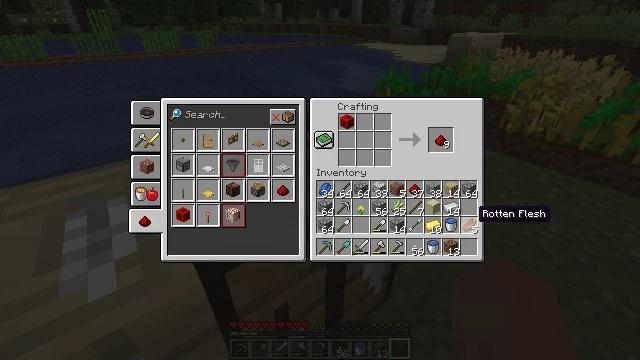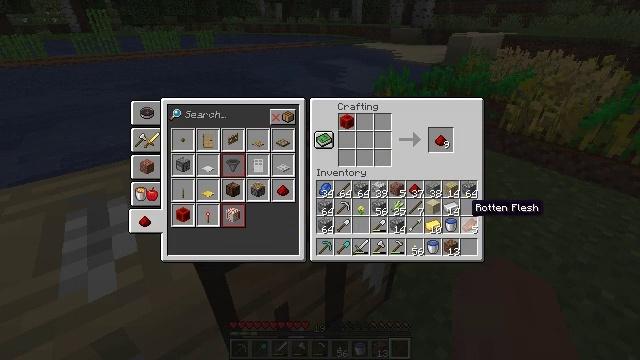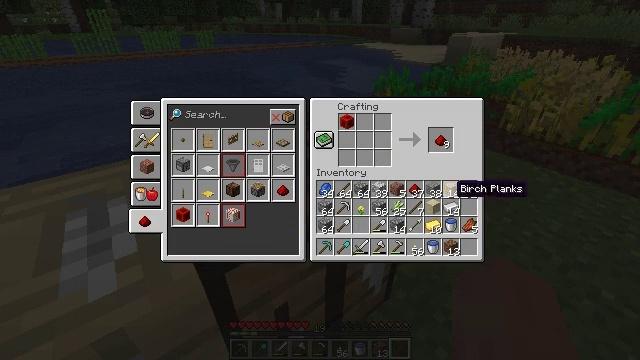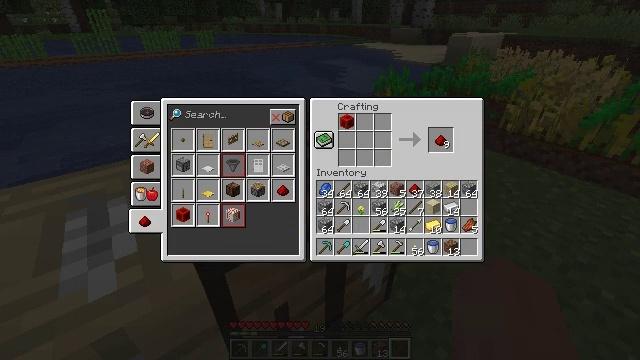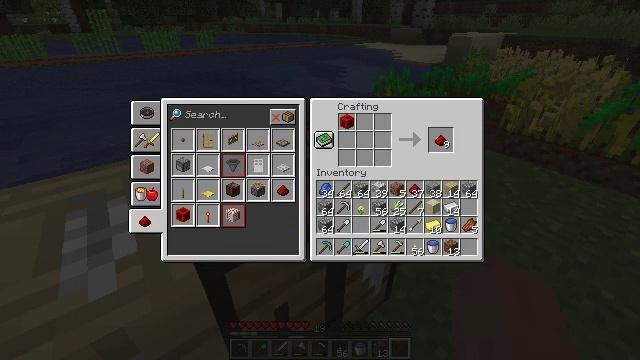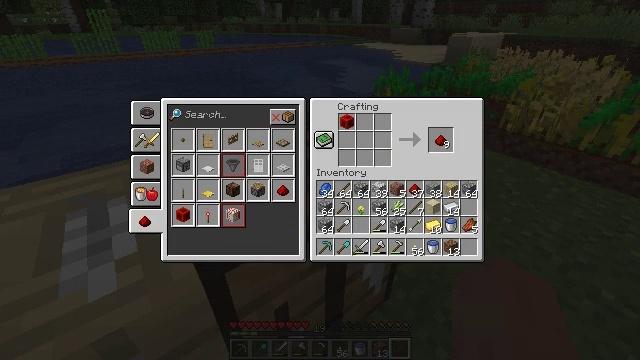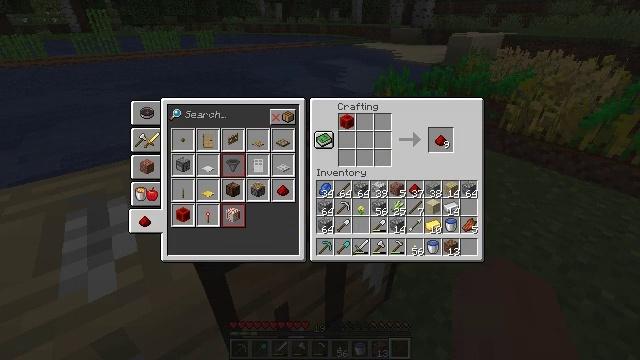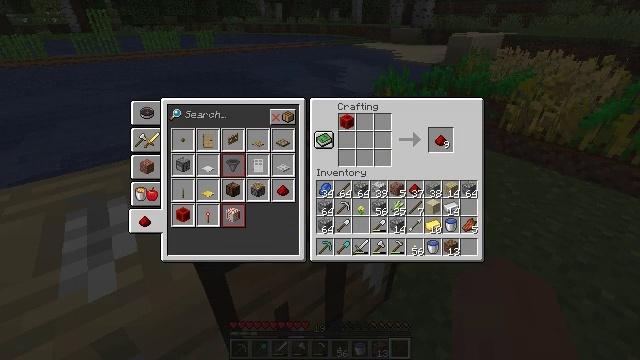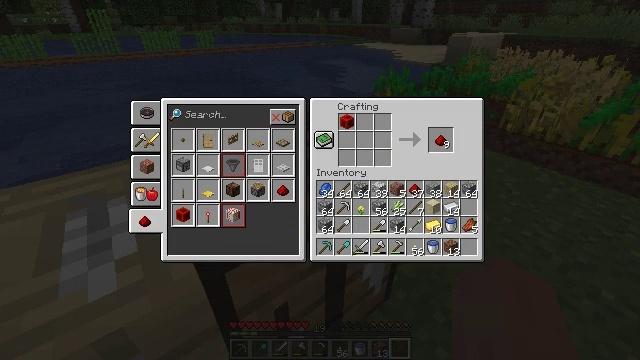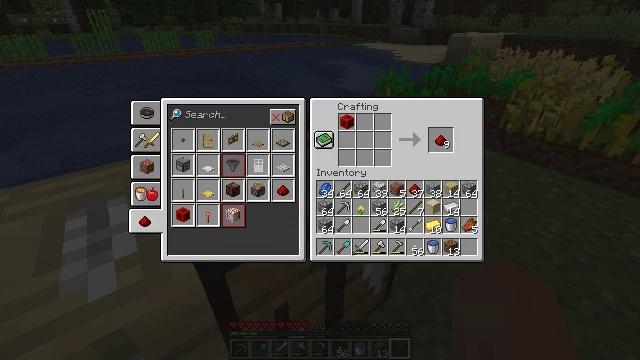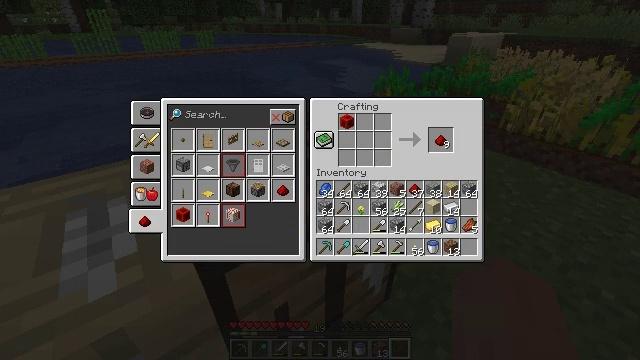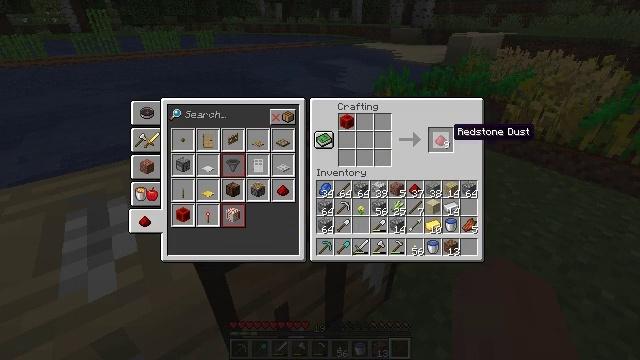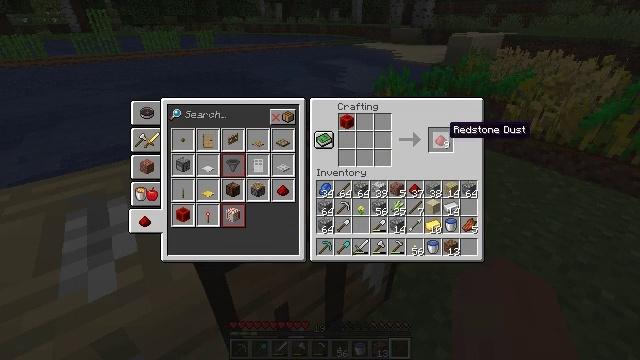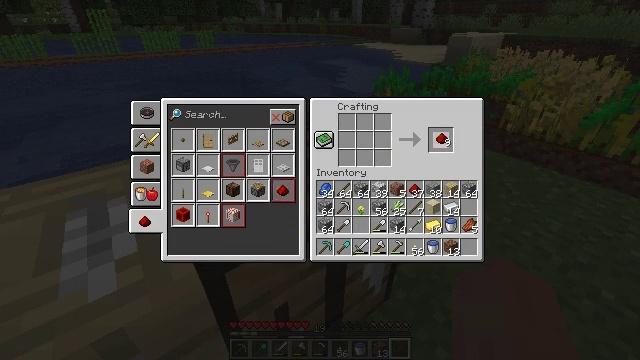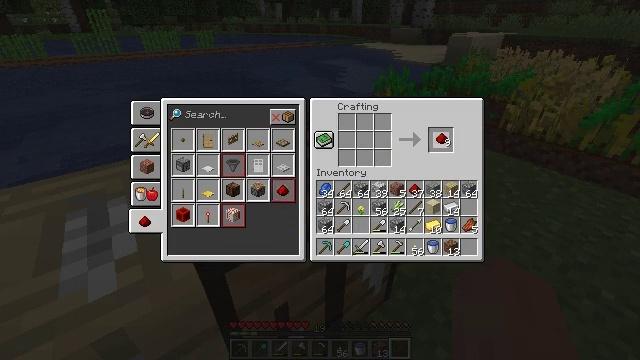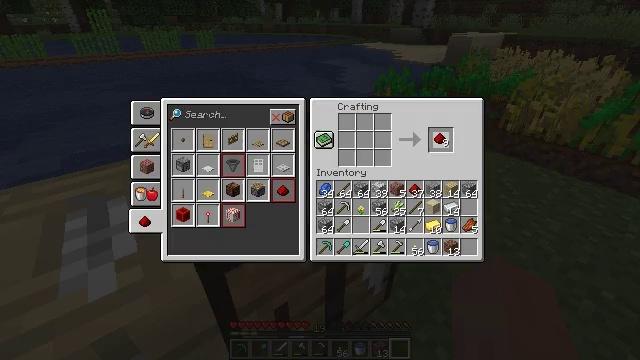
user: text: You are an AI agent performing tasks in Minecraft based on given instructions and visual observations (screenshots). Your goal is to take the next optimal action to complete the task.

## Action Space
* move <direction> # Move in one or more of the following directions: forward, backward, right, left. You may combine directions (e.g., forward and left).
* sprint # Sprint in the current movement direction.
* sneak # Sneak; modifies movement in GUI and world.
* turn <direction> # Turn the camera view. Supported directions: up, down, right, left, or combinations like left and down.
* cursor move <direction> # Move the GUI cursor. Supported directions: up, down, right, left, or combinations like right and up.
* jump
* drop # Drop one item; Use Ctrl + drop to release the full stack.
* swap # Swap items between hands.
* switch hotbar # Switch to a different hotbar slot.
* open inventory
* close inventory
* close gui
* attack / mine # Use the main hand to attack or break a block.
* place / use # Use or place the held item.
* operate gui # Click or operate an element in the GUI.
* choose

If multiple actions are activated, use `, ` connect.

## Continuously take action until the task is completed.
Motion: motion action
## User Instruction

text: Craft the redstone.
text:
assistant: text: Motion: cursor move left
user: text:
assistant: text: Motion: cursor move left and up
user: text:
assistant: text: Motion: cursor move left and up
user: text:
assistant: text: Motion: cursor move up
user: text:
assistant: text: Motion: no_op
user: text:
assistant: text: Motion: no_op
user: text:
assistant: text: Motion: no_op
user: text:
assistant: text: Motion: no_op
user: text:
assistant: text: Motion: no_op
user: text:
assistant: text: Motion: no_op
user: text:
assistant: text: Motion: no_op
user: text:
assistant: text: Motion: no_op
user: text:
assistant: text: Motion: operate gui
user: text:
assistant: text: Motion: operate gui
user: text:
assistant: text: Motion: operate gui
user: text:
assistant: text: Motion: cursor move down
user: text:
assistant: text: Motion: cursor move down
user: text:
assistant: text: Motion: no_op